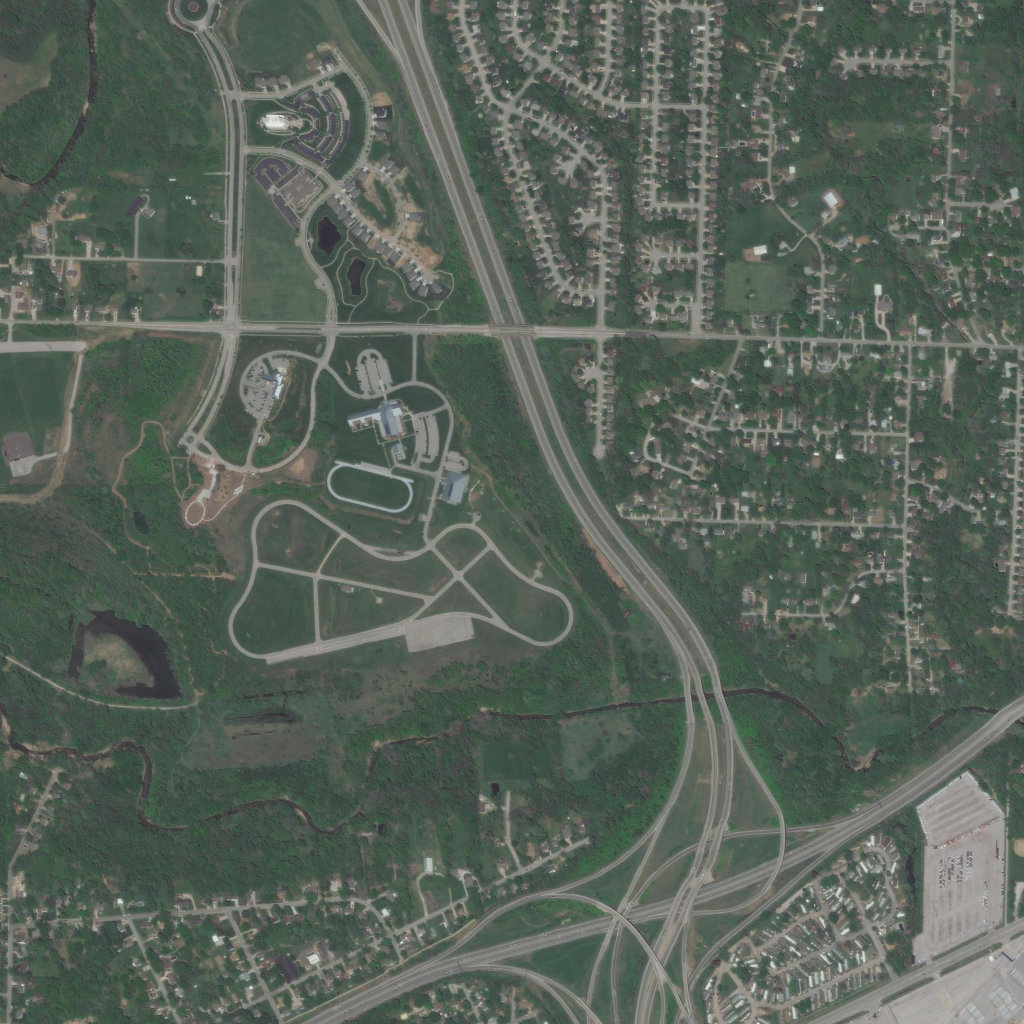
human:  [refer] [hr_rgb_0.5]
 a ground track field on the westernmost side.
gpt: <box>[[31, 44, 40, 50, 0]]</box>

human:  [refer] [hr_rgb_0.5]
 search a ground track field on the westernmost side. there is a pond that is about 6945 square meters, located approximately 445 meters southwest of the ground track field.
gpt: <box>[[31, 44, 40, 50, 0]]</box>

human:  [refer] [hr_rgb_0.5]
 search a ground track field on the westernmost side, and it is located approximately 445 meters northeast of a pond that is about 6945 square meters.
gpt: <box>[[31, 44, 40, 50, 0]]</box>

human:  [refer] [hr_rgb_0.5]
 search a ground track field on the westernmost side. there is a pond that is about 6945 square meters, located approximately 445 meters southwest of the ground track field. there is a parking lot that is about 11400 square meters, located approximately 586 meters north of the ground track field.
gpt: <box>[[31, 44, 40, 50, 0]]</box>